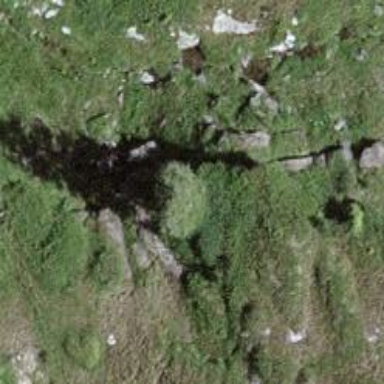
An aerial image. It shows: Needle-leaved tree in nature.